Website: bh-photo
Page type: customer-info-address
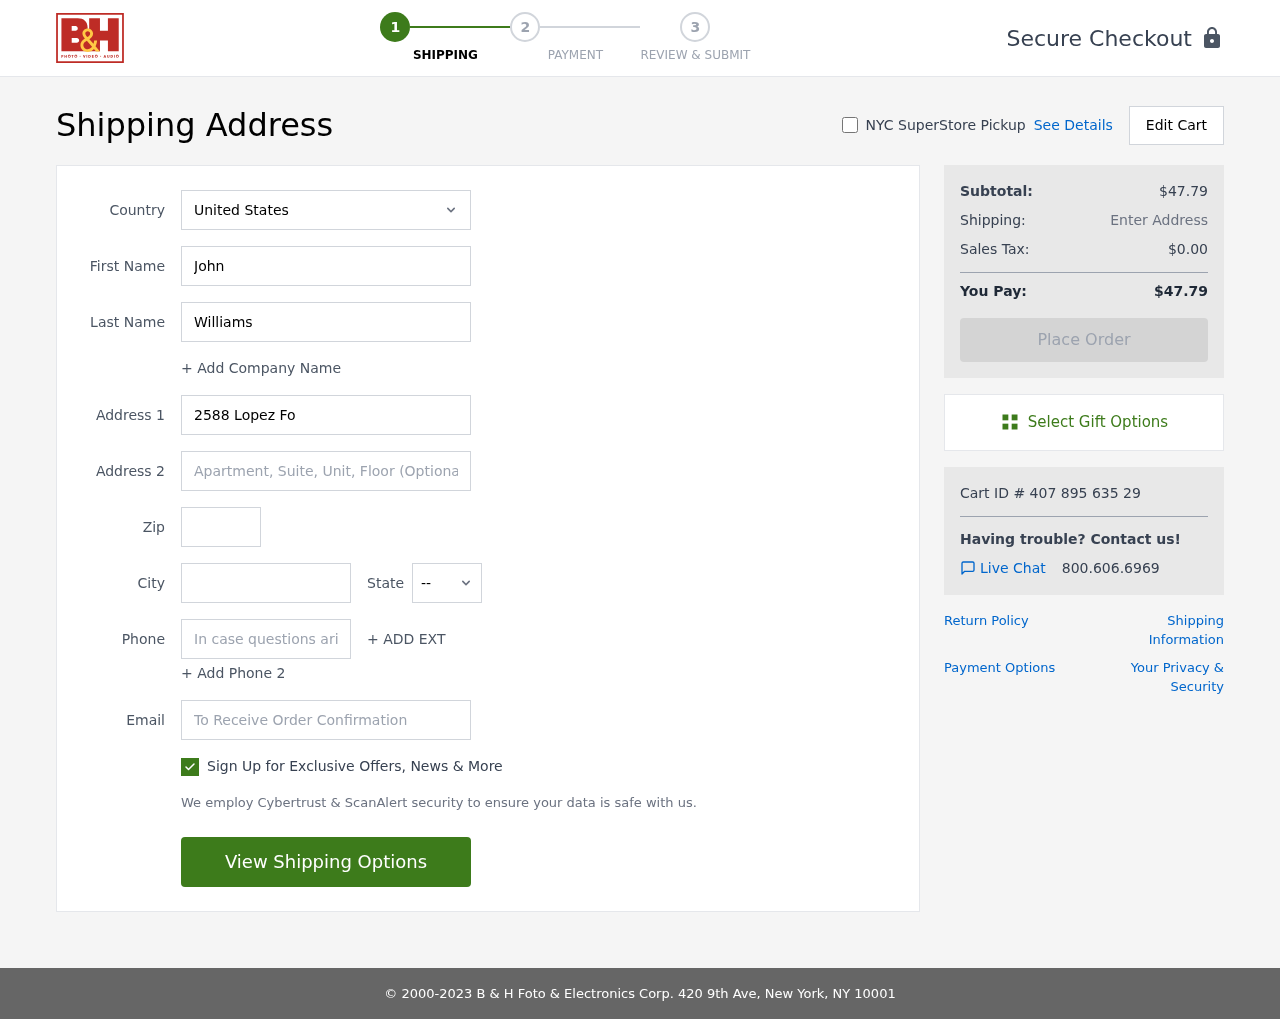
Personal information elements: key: PII_CITY
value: Charlesberg
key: PII_COUNTRY
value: United States
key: PII_EMAIL
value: johnwilliams@hotmail.com
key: PII_FIRSTNAME
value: John
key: PII_LASTNAME
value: Williams
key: PII_PHONE
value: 5046653885
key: PII_POSTCODE
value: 43145
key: PII_STATE_ABBR
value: CT
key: PII_STREET
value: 2588 Lopez Forge Suite 668
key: PII_STREET2
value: Apt. 429
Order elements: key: ORDER_SUBTOTAL
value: $47.79
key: ORDER_TAX
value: $0.00
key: ORDER_TOTAL
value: $47.79
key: ORDER_ID
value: Cart ID # 407 895 635 29